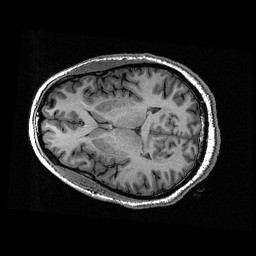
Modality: T1w
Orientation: axial
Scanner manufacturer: ge
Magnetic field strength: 3 T
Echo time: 0.00318 s